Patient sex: M
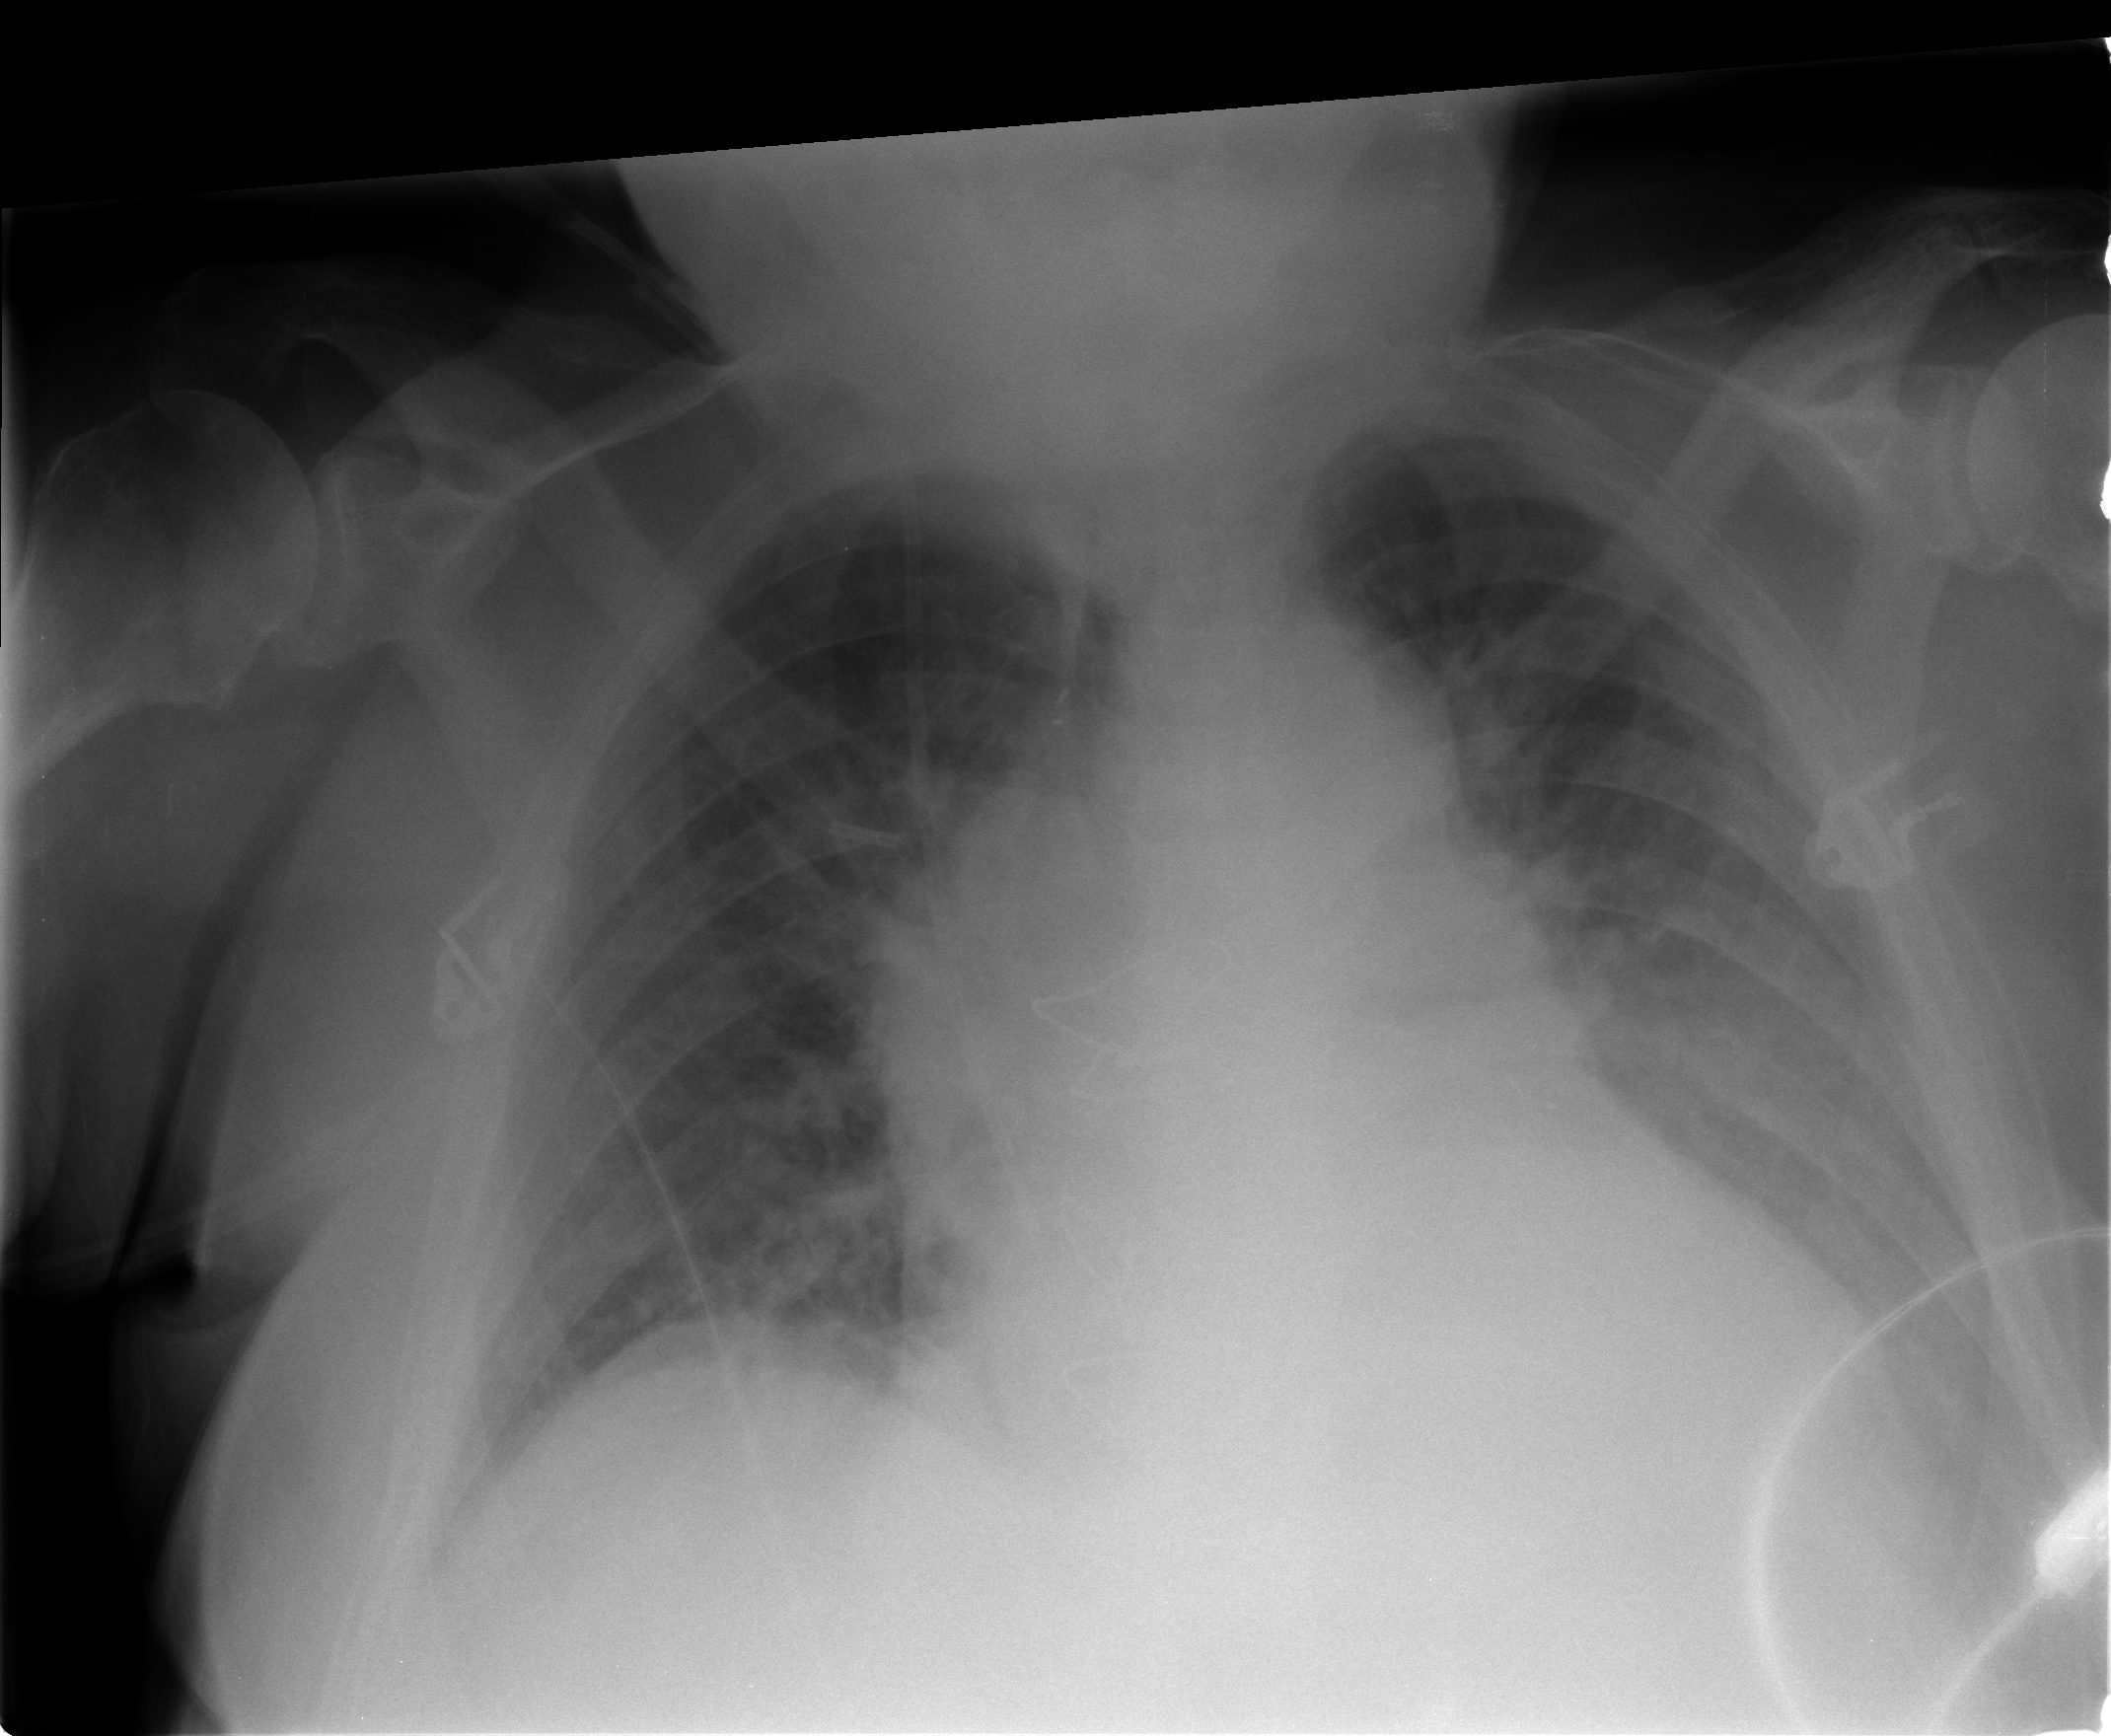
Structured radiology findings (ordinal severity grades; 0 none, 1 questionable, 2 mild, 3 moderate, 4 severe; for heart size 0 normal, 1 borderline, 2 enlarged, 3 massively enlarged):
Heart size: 2
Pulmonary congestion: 2
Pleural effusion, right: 0
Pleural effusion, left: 2
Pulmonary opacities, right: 0
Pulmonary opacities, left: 0
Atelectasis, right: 2
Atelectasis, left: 2